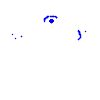
Particle: electron